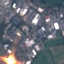
Label: Industrial